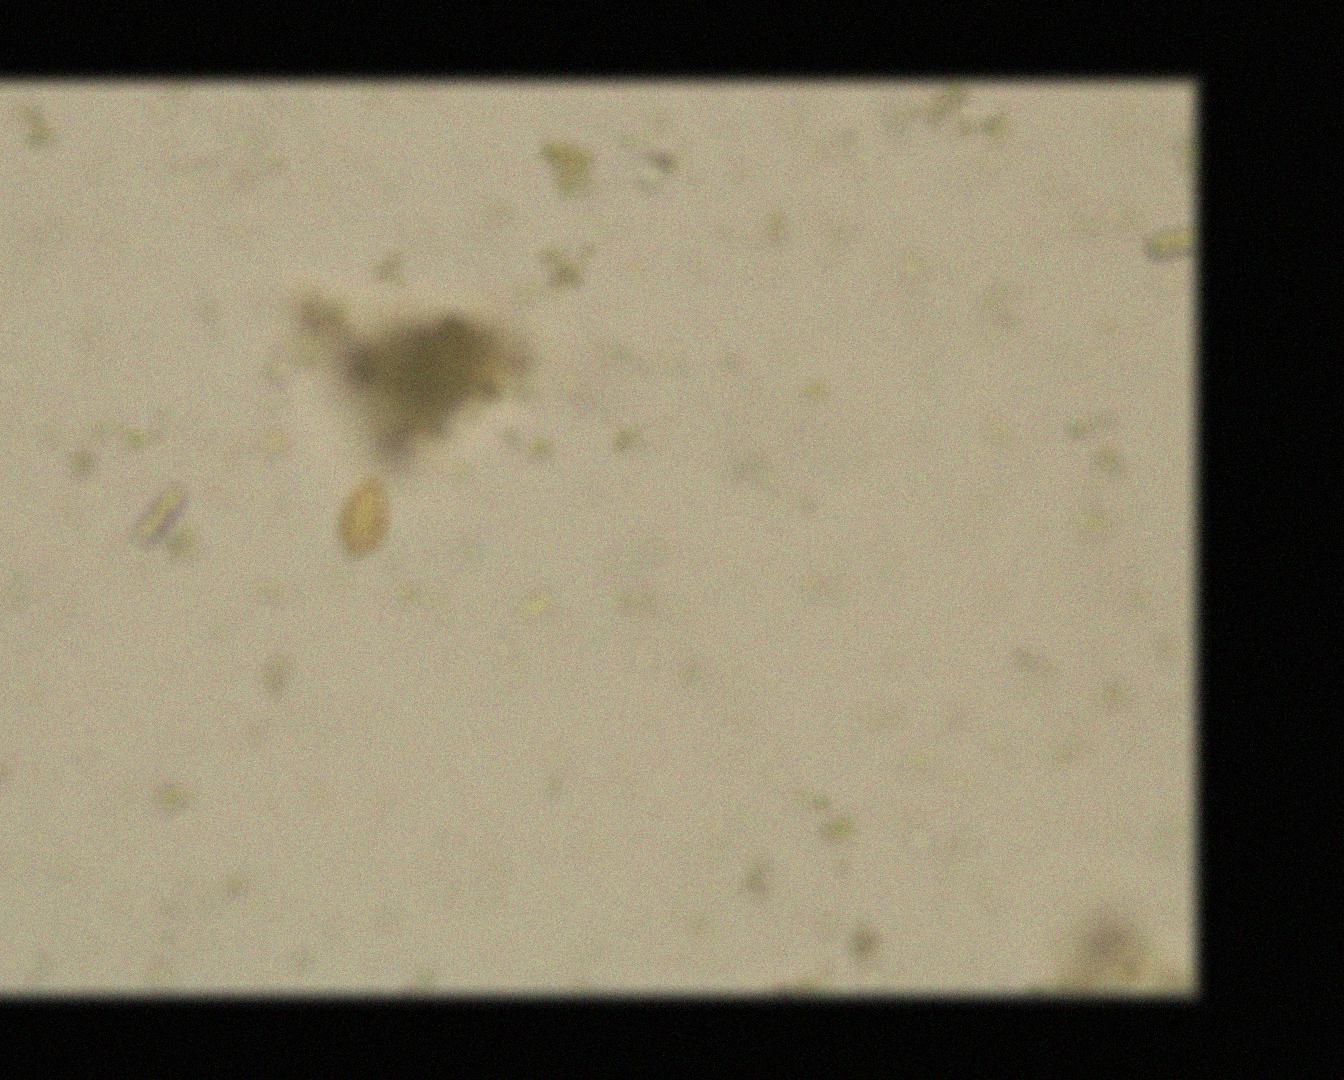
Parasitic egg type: Opisthorchis viverrine